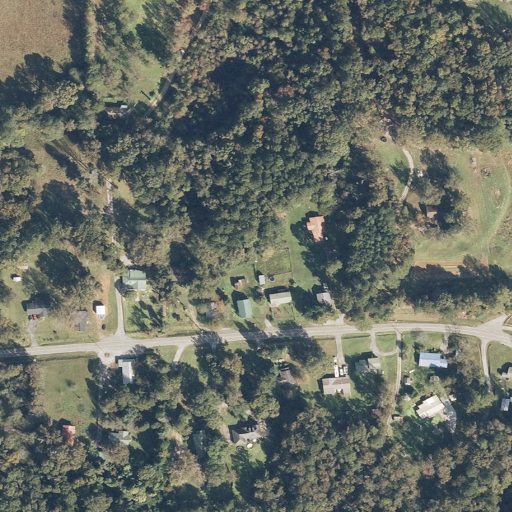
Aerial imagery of ridge(s) in Alabama named Pea Ridge containing open development, mixed forest, low intensity development, evergreen forest, deciduous forest, pasture, grassland, and medium intensity development